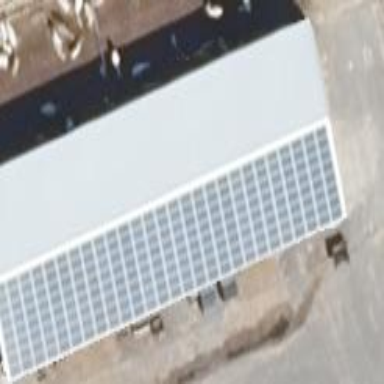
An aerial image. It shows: Gabled farm auxiliary building with grey roof. The roof is oriented along the structure.